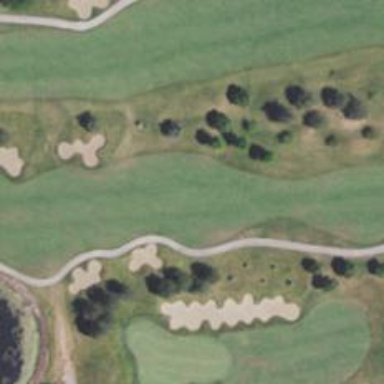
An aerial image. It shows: View of golf hole.